Question: I'm trying to create a non-rectangular window with semi-transparent pixels. The image does not come from a PNG but is drawn on-the-fly using GDI+ calls.
I create the window as follows:
'''
WNDCLASSEX wc = WNDCLASSEX();
wc.cbSize = sizeof(wc);
HINSTANCE instance = GetModuleHandle(nullptr);
std::wstring classname(L"gditest ui window class");
if (!GetClassInfoEx(instance, classname.c_str(), &wc)) {
//wc.cbSize;
//wc.style = CS_DROPSHADOW;
wc.lpfnWndProc = process_messages;
//wc.cbClsExtra;
//wc.cbWndExtra;
wc.hInstance = instance;
wc.hIcon;
wc.hCursor = LoadCursor(0, IDC_ARROW);
//wc.hbrBackground;
//wc.lpszMenuName;
wc.lpszClassName = classname.c_str();
wc.hIconSm;
if (!RegisterClassEx(&wc))
throw GetLastError();
}
m_window = CreateWindowEx(WS_EX_APPWINDOW | WS_EX_LAYERED,
classname.c_str(), L"User Interface",
WS_VISIBLE,
CW_USEDEFAULT, CW_USEDEFAULT, 640, 480,
HWND_DESKTOP, 0, instance, this);
if (!m_window)
throw GetLastError();
update_window();
'''
The update_window() function looks like this:
'''
void user_interface::update_window()
{
RECT r;
GetClientRect(m_window, &r);
Bitmap buf(r.right - r.left, r.bottom - r.top, PixelFormat32bppARGB);
Graphics gfx(&buf);
Rect rect(r.left, r.top, r.right - r.left, r.bottom - r.top);
SolidBrush b(Color(0x7f00ff00));
gfx.FillRectangle(&b, rect);
/* CLSID clsid;
UINT numbytes = 0, numenc = 0;
GetImageEncodersSize(&numenc, &numbytes);
std::vector<char> encoders(numbytes, 0);
ImageCodecInfo *encoderptr = (ImageCodecInfo *)&encoders[0];
GetImageEncoders(numenc, numbytes, encoderptr);
clsid = encoderptr[4].Clsid;
buf.Save(L"test.png", &clsid);
*/
HDC gfxdc = gfx.GetHDC();
HDC scrndc = GetDC(HWND_DESKTOP);
BLENDFUNCTION blend;
blend.BlendOp = AC_SRC_OVER;
blend.BlendFlags = 0;
blend.SourceConstantAlpha = 255;
blend.AlphaFormat = AC_SRC_ALPHA;
POINT src = POINT(), dst;
SIZE size;
GetWindowRect(m_window, &r);
dst.x = r.left;
dst.y = r.top;
size.cx = buf.GetWidth();
size.cy = buf.GetHeight();
if (!UpdateLayeredWindow(m_window, scrndc, &dst, &size, gfxdc, &src, 0, &blend, ULW_ALPHA)) {
throw GetLastError();
}
ReleaseDC(HWND_DESKTOP, scrndc);
gfx.ReleaseHDC(gfxdc);
}
'''
The commented piece of code saves the Bitmap object to a PNG, which I wrote just to confirm the bitmap is drawn properly.
No errors occur, however the result on screen is not what I intended. Instead of a nice 50% transparent green square I get a barely visible white square: .
Another weird thing is that clicks on the window fall through to whatever is underneath, eventhough it is slightly visible...
What am I doing wrong here?
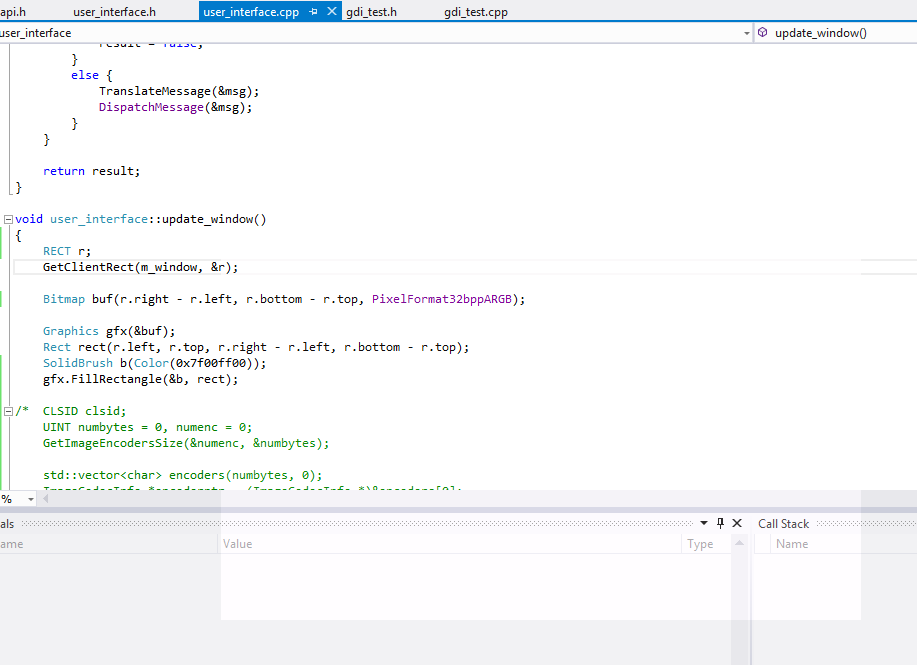
Answer: Managed to solve this myself by rewriting the update_window() method as such:
'''
void user_interface::update_window()
{
RECT r;
GetClientRect(m_window, &r);
HDC scrndc = GetDC(HWND_DESKTOP);
HDC memdc = CreateCompatibleDC(scrndc);
HBITMAP bmp = CreateCompatibleBitmap(scrndc, r.right - r.left, r.bottom - r.top);
HBITMAP oldbmp = (HBITMAP)SelectObject(memdc, bmp);
Graphics gfx(memdc);
Rect rect(r.left, r.top, r.right - r.left, r.bottom - r.top);
SolidBrush b(Color(0x7f00ff00));
gfx.FillRectangle(&b, rect);
BLENDFUNCTION blend;
blend.BlendOp = AC_SRC_OVER;
blend.BlendFlags = 0;
blend.SourceConstantAlpha = 255;
blend.AlphaFormat = AC_SRC_ALPHA;
POINT src = POINT(), dst;
SIZE size;
size.cx = r.right - r.left;
size.cy = r.bottom - r.top;
GetWindowRect(m_window, &r);
dst.x = r.left;
dst.y = r.top;
if (!UpdateLayeredWindow(m_window, scrndc, &dst, &size, memdc, &src, 0, &blend, ULW_ALPHA)) {
throw GetLastError();
}
SelectObject(memdc, oldbmp);
DeleteObject(bmp);
DeleteDC(memdc);
ReleaseDC(HWND_DESKTOP, scrndc);
}
'''
Probably not the most efficient way to do it, but it works. Could probably keep the HBITMAP, memdc and Graphics object around for longer. Figuring this out is left as an exercise for the reader. ;)